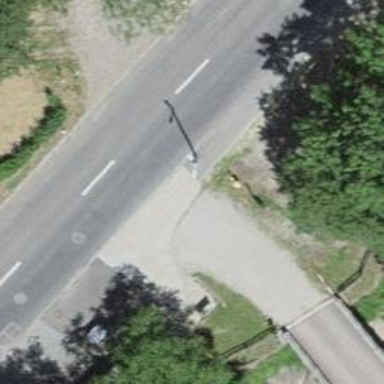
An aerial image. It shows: Bus stop with platform for public transport.